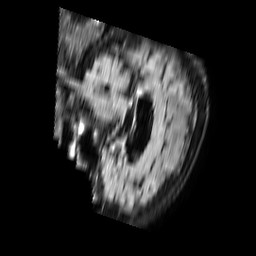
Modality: FLAIR
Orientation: sagittal
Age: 85
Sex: female
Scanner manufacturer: philips
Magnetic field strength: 3 T
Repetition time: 11 s
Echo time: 0.12 s